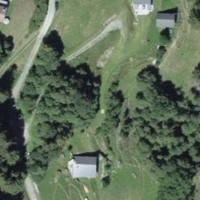
EUNIS habitat code: 43
Species observed at this site:
Linaria vulgaris